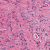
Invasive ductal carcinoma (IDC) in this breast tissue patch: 0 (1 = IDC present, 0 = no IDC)